Question: I've hit a weird problem with 'UITabBarController' on iOS7 and can't seem to find a workaround, so any help would be welcome!
- - - - - 'prepareForSegue''setSelectedIndex'

On iOS 7 I am finding that the view shown in the tab bar controller fails to register any touch events along the right-hand edge of the view! So in the storyboard shown above, the UISwitch on the right side of the screen cannot be tapped.
I've even attached a tap gesture recognizer to the views and used it to log the area of the screen that can be touched - it seems to register touch events up to about x=770 points across. The remaining 1/4 of the screen is 'untouchable'!
After the segue, if you manually switch to the other tab and switch back again, the touch events are 'fixed' and the full view responds to touches again.
This doesn't seem to be a problem on iOS 5 / 6.
Any help much appreciated as to:
1. What is causing this to happen in the first place (iOS7 bug / change?)
2. How else can I work around this? I've tried calling setSelectedViewController as well as using setSelectedIndex and this seems to be the same.
Thanks in advance.
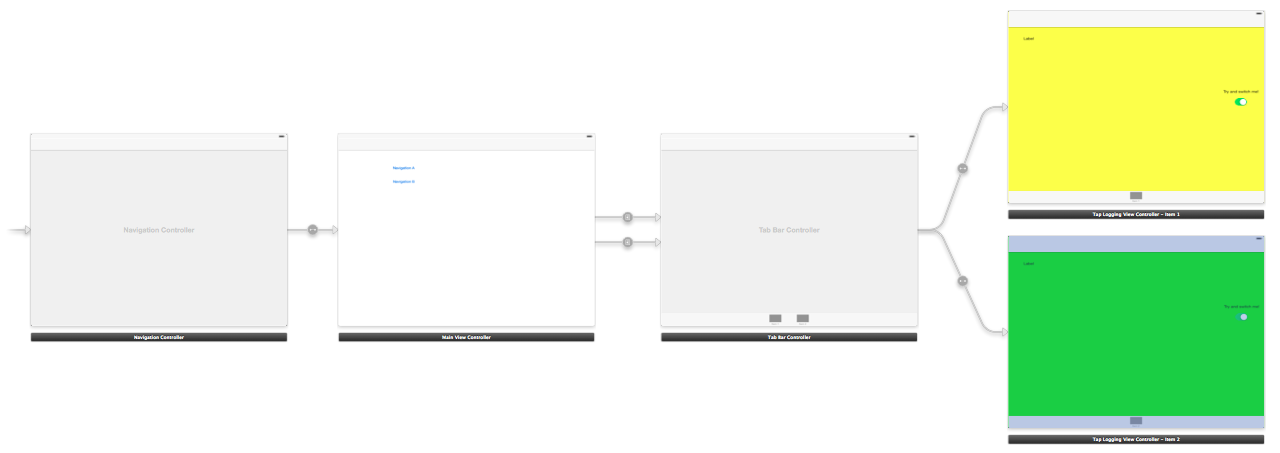
Answer: I ended up raising this with Developer Tech Support, and it looks like a bug. This is the response I got back from Apple:
The container view that the tab bar controller sets up to contain your view controller is not being resized to account for the interface being in landscape orientation. It's dimensions at the time your view controller is displayed are 768 (width) x 1024 (height).
The view hierarchy looks like this when the selected tab's view is displayed:
'''
UIWindow
/* Navigation Controller */
UILayoutContainerView
UINavigationTransitionView
UIViewControllerWrapperView
/* Tab bar controller */
UILayoutContainerView
UITransitionView
UIViewControllerWrapperView <-- Incorrectly sized.
/* MyViewController */
MyViewController.view
'''
The incorrect size of UIViewControllerWrapperView does not cause a display problem because subviews are still displayed even if they are outside their superview's bounds. However, event routing is much more strict. Events on the right quarter of the screen are never routed to your view controller's view because the hit test fails at the wrongly-sized UIViewControllerWrapperView where the event falls outside UIViewControllerWrapperView's bounds.
As a workaround, I subclassed UITabBarController, and added the following in viewWillAppear:
'''
@implementation FixedIOS7TabBarController
- (void)viewWillAppear:(BOOL)animated {
[super viewWillAppear:animated];
// Fix the frame of the UIViewControllerWrapperView
self.selectedViewController.view.superview.frame = self.view.bounds;
}
@end
'''
Hope that helps someone else....